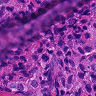
Metastatic tissue present: yes